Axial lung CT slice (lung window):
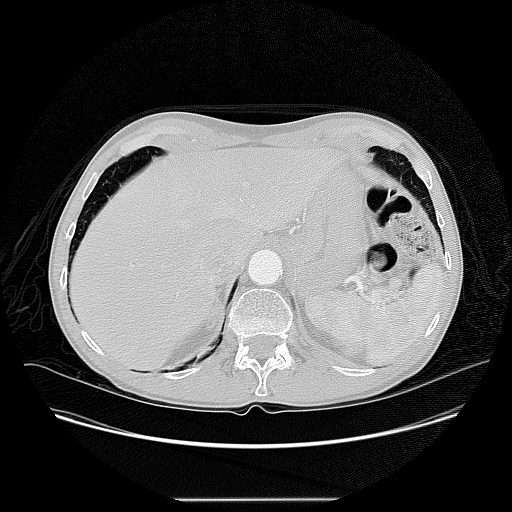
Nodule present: no